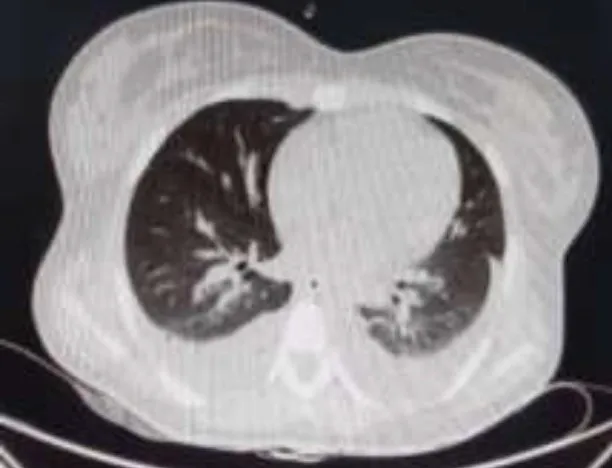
Chest cuts of abdominal CT scan revealed bilateral pleural effusion.
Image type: radiology (ct)